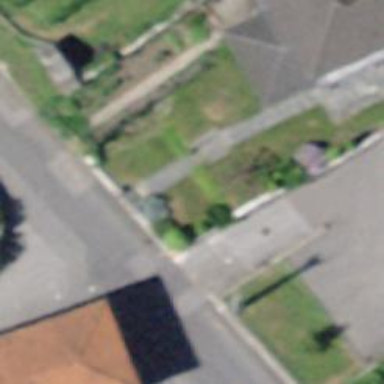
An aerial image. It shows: Residential road with no sidewalk.